Question: First off, I apologize if there is a solution for this somewhere, but I've done a great deal of digging through Three.js and A-Frame docs as well as Stack Overflow and haven't found what I'm looking for.
What I want to do is create a best-fit A-Frame plane from a set of Vector3s that I already know are coplanar. This can be easily done if the angle of the plane is a multiple of 90, but anything else and the .setFromPoints() algorithm for Box3s doesn't work the way I need it to.
The conversion from Three.js to A-Frame I can most likely handle myself, but if anyone wants to tackle that they're more than welcome to. I just need to create a rectangular plane that actually makes sense.
Basically, I want to create an algorithm that does this:
Create the bolded plane, rather than the lighter box/plane with too much wasted space.

I don't want to create custom geometry that perfectly fits the points, which I've already done. I actually do just want an A-Frame plane with nothing but height, width, position, and rotation attributes. I understand this is less precise, but it's far more ideal for what I'm working on.
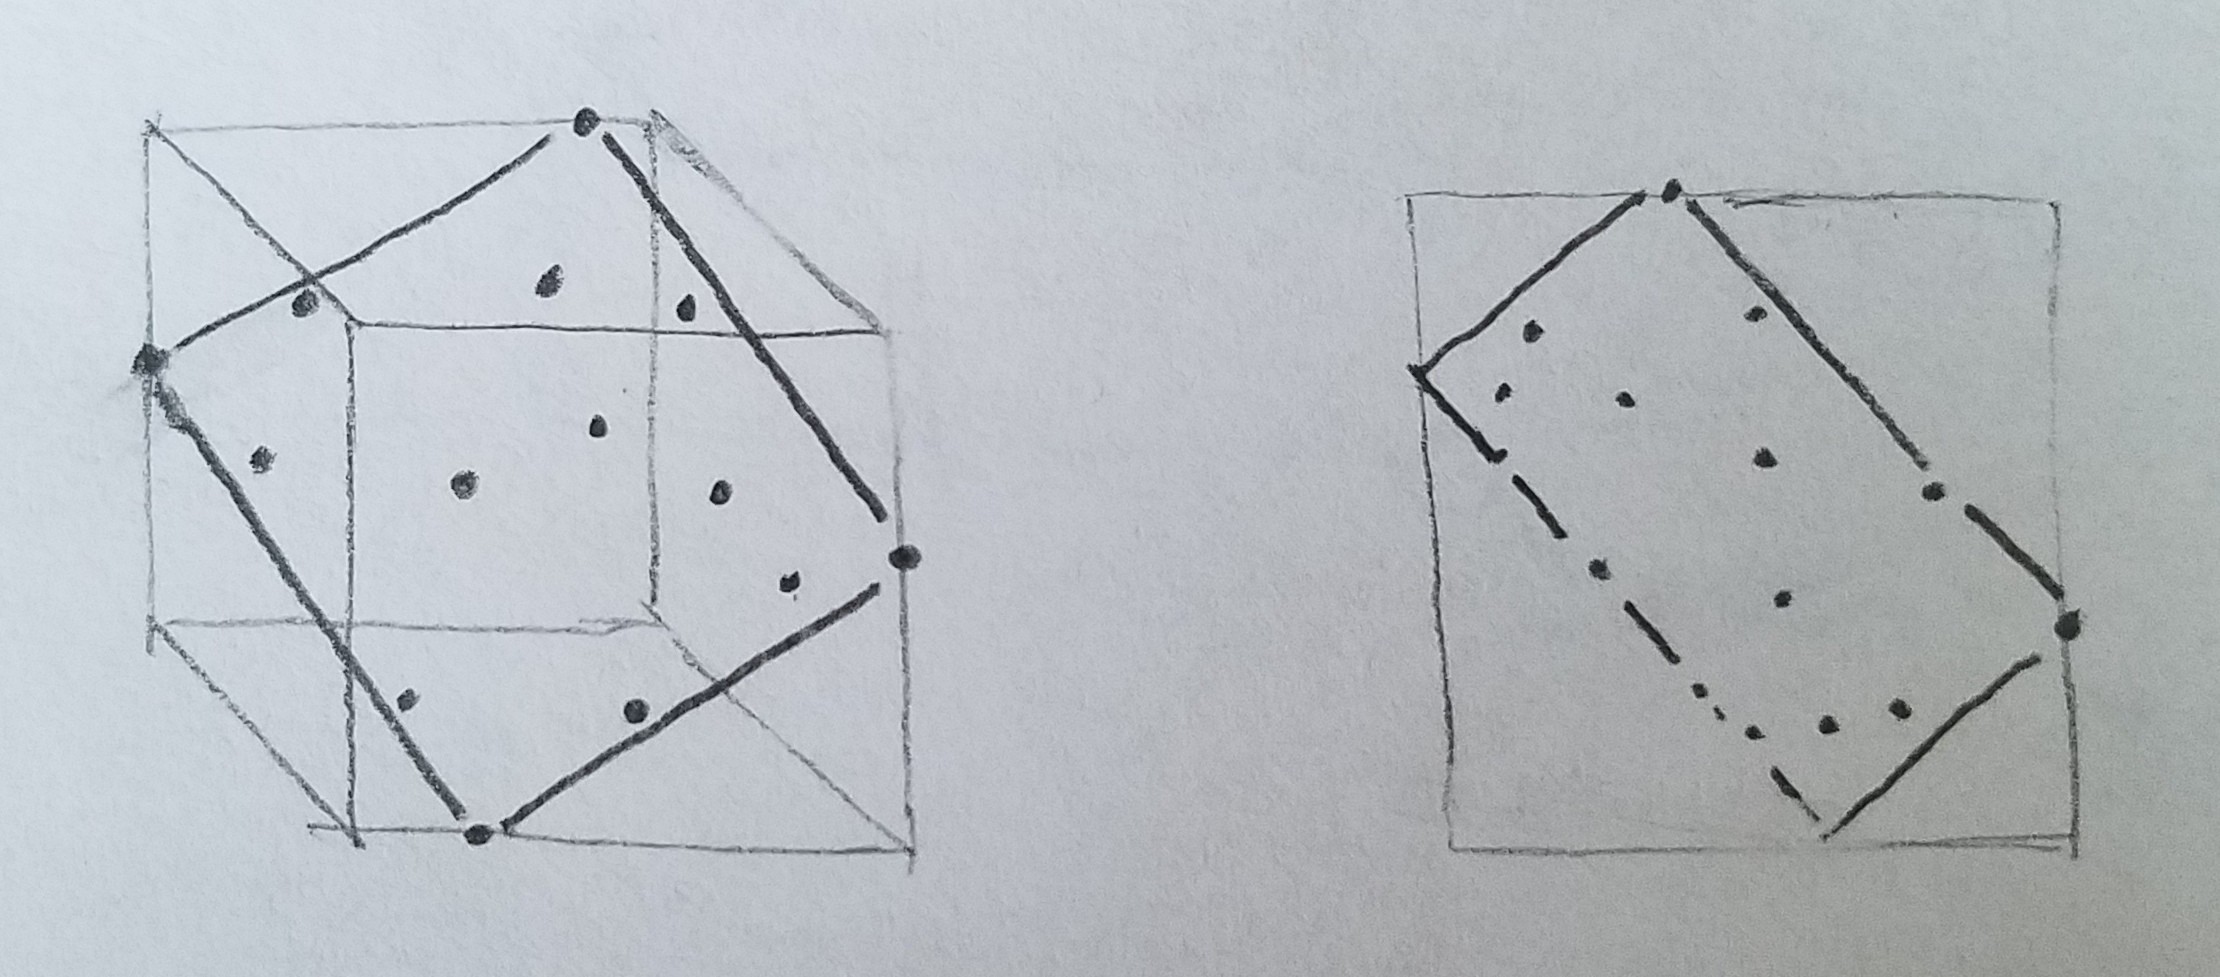
Answer: First find the best line passing through the points. This is called "line fit", like here: <URL>
The line gives you the angle, the minmax of the perpendicular distance of the points is the height of the rectangle, the minmax of the positions of the perpendicular foot points to the line makes the width of the rectangle.
Or you rotate all points by the negativ angle of the line and simply calculate the minmax values of the x and y components of the points for the width and height of the rectangle.